Question: How to display text on android ImageView with Linear Layout. I found many examples on stack overflow for this purpose but all are for Relative Layout, Frame Layout But I am not getting it in Linear Layout.
I have tried for 'android:text="My Text"' But its not working.
Please suggest me if its possible to do so. If so how can it be done.
'''
<ImageView
android:id="@+id/share_button"
android:layout_width="fill_parent"
android:layout_height="25dp"
android:layout_gravity="center"
android:layout_margin="5dp"
android:layout_weight="2"
android:text="text"
android:background="@drawable/iosbutton" />
'''
This is the Image attached to this ImageView on which I want to display text in the center.

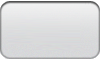
Answer: Try this
Use this method
'''
public BitmapDrawable writeOnDrawable(int drawableId, String text){
Bitmap bm = BitmapFactory.decodeResource(getResources(), drawableId).copy(Bitmap.Config.ARGB_8888, true);
Paint paint = new Paint();
paint.setStyle(Style.FILL);
paint.setColor(Color.BLACK);
paint.setTextSize(20);
Canvas canvas = new Canvas(bm);
canvas.drawText(text, 0, bm.getHeight()/2, paint);
return new BitmapDrawable(bm);
}
'''
call like this
'''
ImageView image=(ImageView)findViewById(R.id.imageView1);
image.setImageDrawable(writeOnDrawable(R.drawable.ic_launcher,"Hello"));
'''